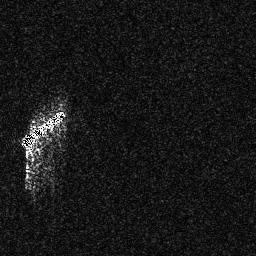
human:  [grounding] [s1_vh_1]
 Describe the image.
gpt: In the satellite image, there is  <ref>1 large ship </ref> <box>[[7, 41, 25, 57, 0]]</box> located at left.